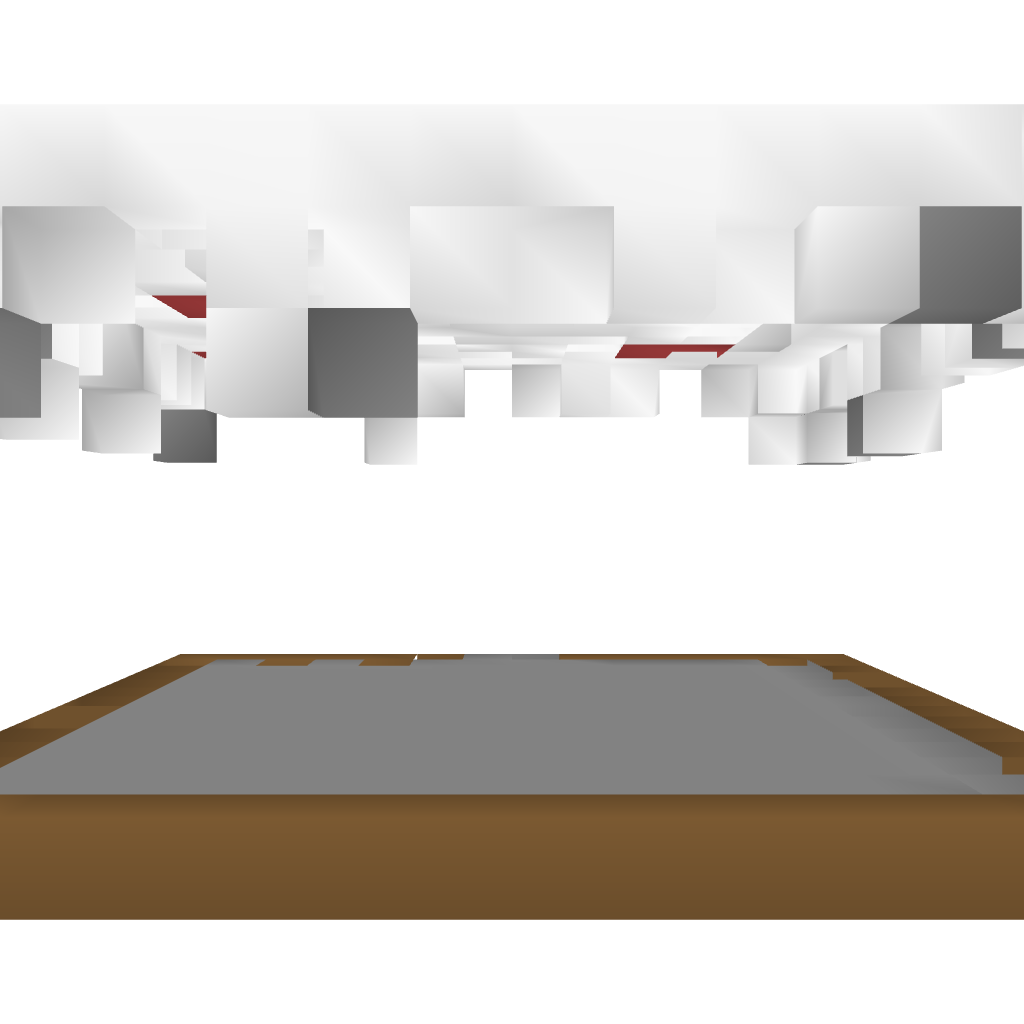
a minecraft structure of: Empty cake bad low quality